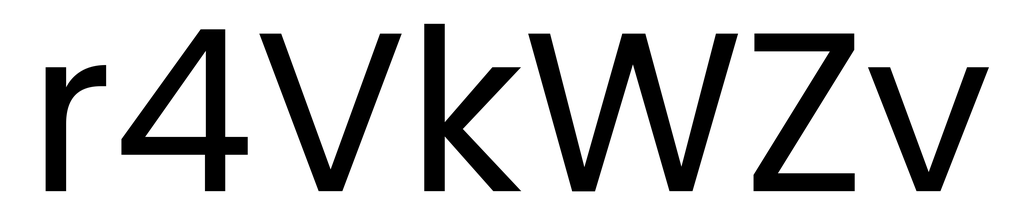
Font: Poppins-Regular